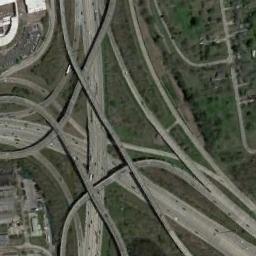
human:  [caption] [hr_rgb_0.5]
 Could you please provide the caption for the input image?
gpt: An overpass on top of two roads .

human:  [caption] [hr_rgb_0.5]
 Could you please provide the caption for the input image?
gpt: The overpass is next to the grass .

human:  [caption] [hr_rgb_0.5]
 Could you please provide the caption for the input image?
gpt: The directional overpass is over the roads on the green space and some buildings are next to the overpass .

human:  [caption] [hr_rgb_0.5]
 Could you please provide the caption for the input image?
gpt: There are many overpasses of different lengths .

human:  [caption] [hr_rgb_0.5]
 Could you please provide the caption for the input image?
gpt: There are brown lawns around the overpass .